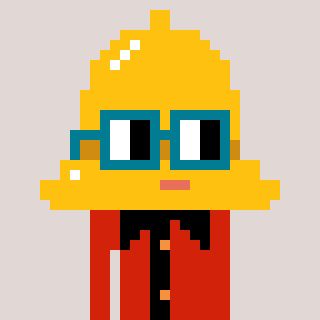
a pixel art character with square dark green glasses, a bell-shaped head and a red-colored body on a warm background